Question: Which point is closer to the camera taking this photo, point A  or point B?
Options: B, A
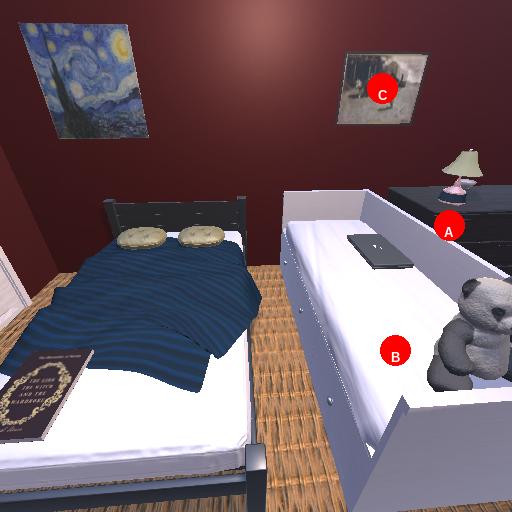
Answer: B